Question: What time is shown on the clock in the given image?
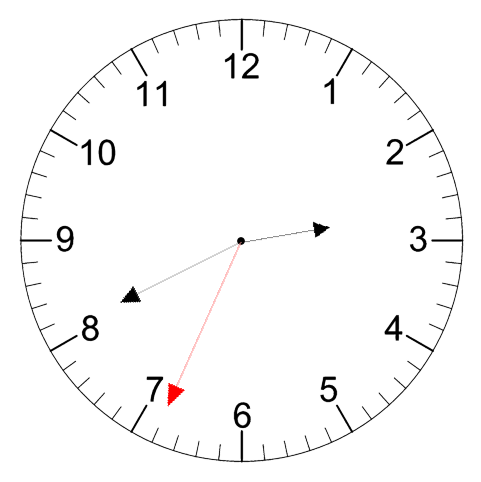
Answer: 02:40:34